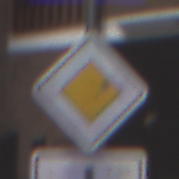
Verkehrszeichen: Vorfahrtsstrasse
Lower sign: VerlaufVorfahrtsstrasse1
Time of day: MorningAfternoon
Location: Outdoor (Urban)
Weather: Overcast
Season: NotSpecified
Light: Natural